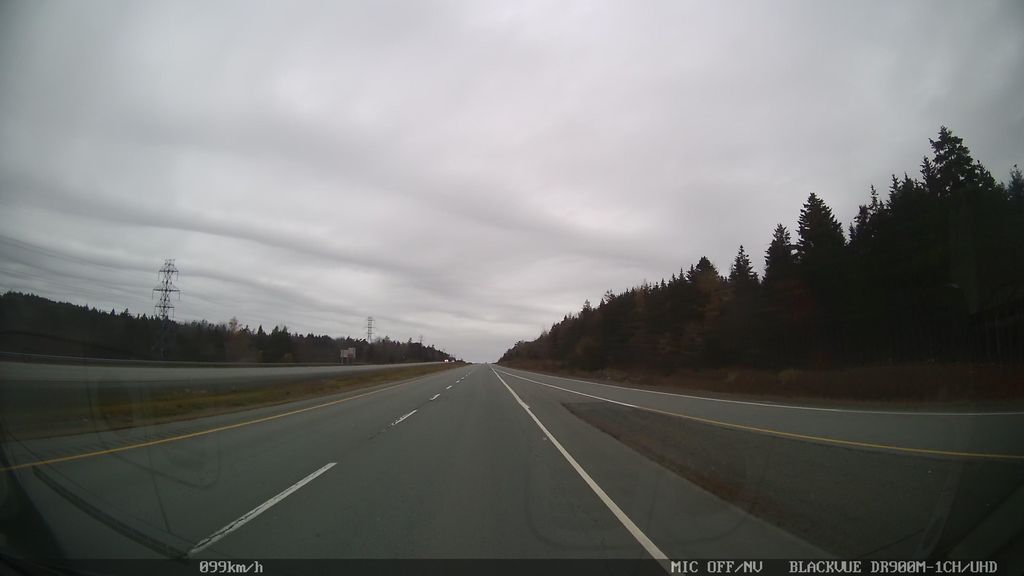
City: halifax